Question: In the image below you can see that on <URL>, when viewed on a desktop browser, the text outlined in the red box is appearing at a size equal to the the text immediately to the left. However, on my Galaxy S5, using the Firefox app, the text appears unusually small relative to the other text on the page.
Why is my mobile device rendering this text at a different size than my desktop computer?

This is the SASS code relevant to the text in question:
'''
.blognav {
position: relative;
border-bottom: thin solid $base_colour_800;
width: 100%;
margin: 1em 0 2em 0;
padding-bottom:1em;
min-height: 3em;
overflow:hidden;
}
.next a,
.previous a {
position: absolute;
width: 50%; // inherits from blognav, not from .next or .previous, so it has to be 50%, not 100%
height: 100%;
color: $font_colour;
text-decoration: none;
font-style: bold;
box-shadow: none;
overflow: hidden;
}
.next a {
/* Because the anchors are absolute position, and the right nav link is
right-aligned, this forces the a to start at the right edge and head toward
the right from there, which puts it in the wrong place. This margin setting
backs it up so that it's in the right place.'*/
margin-left: -50%;
}
.blognav a:hover {
color: $base_colour_700;
box-shadow: none;
}
.blognav p {
color:$base_colour_800;
margin: 0;
padding: 0;
}
.next:hover,
.previous:hover {
color: $base_colour_800;
text-decoration: underline;
}
.next,
.previous {
display: relative;
border:transparent thin solid;
width:50%;
}
.next {
float: right;
}
.next p {
text-align: right;
}
.previous {
}
'''
This is the HTML:
'''
<div class="blognav"><div class="next"><p><a href="Gordon at the Conbini"></a>
</p>
<p>Next blog entry <span class="arrow-e"></span></p>
<p><strong>Gordon at the Conbini</strong></p>
</div>
<div class="previous"><p><a href="Why Self Publish"></a>
</p>
<p><span class="arrow-w"></span> Previous blog entry</p>
<p><strong>Why Self Publish</strong></p>
</div>
</div>
'''
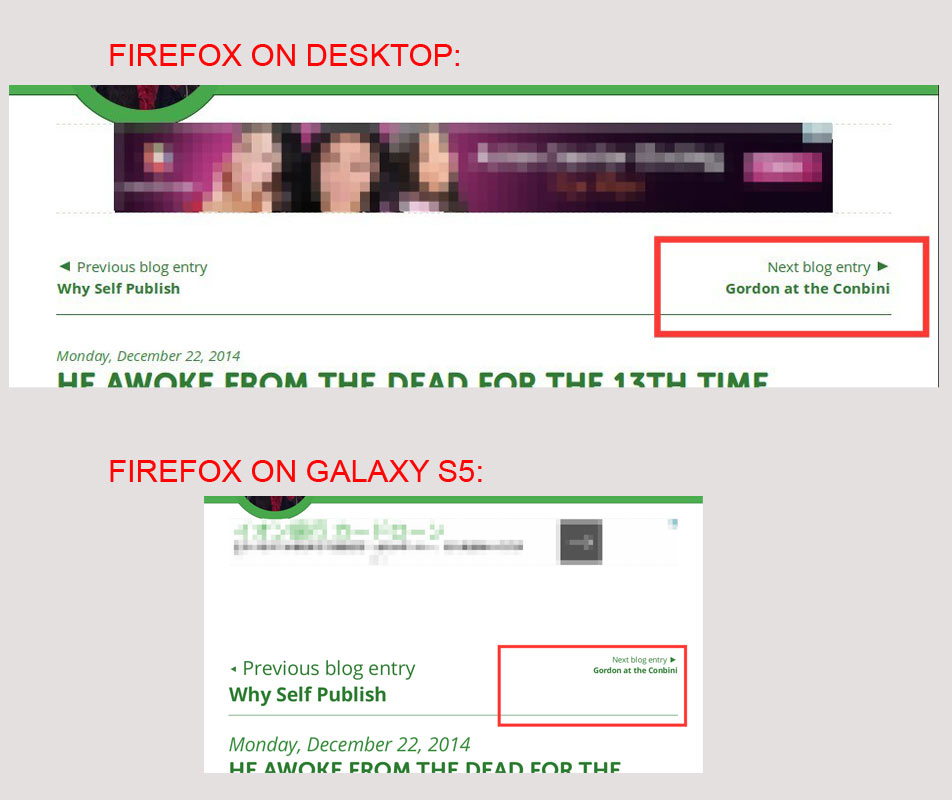
Answer: Try this:
'<meta name="viewport" content="width=device-width, initial-scale=1.0"/>'
You need to use this because not every pixel is the same (like you can read in the link), and this 'meta' tag fix that problem
And <URL> is a link that explains how it works